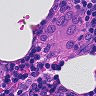
Metastatic tissue present: yes